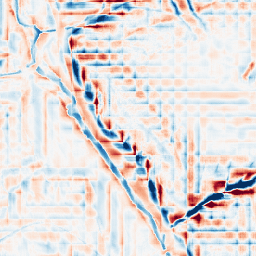
Category: wavelet
Decomposition family: wavelet_dwt
Decomposition parameters: wavelet: db2
level: 4
Upsampling method: fft_zeropad
Upsampling parameters: scale: 8
Upsampling scale: 8